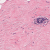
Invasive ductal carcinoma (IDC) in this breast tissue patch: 0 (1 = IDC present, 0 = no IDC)